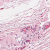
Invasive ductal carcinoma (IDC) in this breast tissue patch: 0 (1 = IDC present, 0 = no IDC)